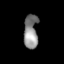
Tissue: lung
Cell type: Endothelial cells
Senescence score: 0.5895
Nuclear area (px): 472
Mean DAPI intensity: 136.447